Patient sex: M
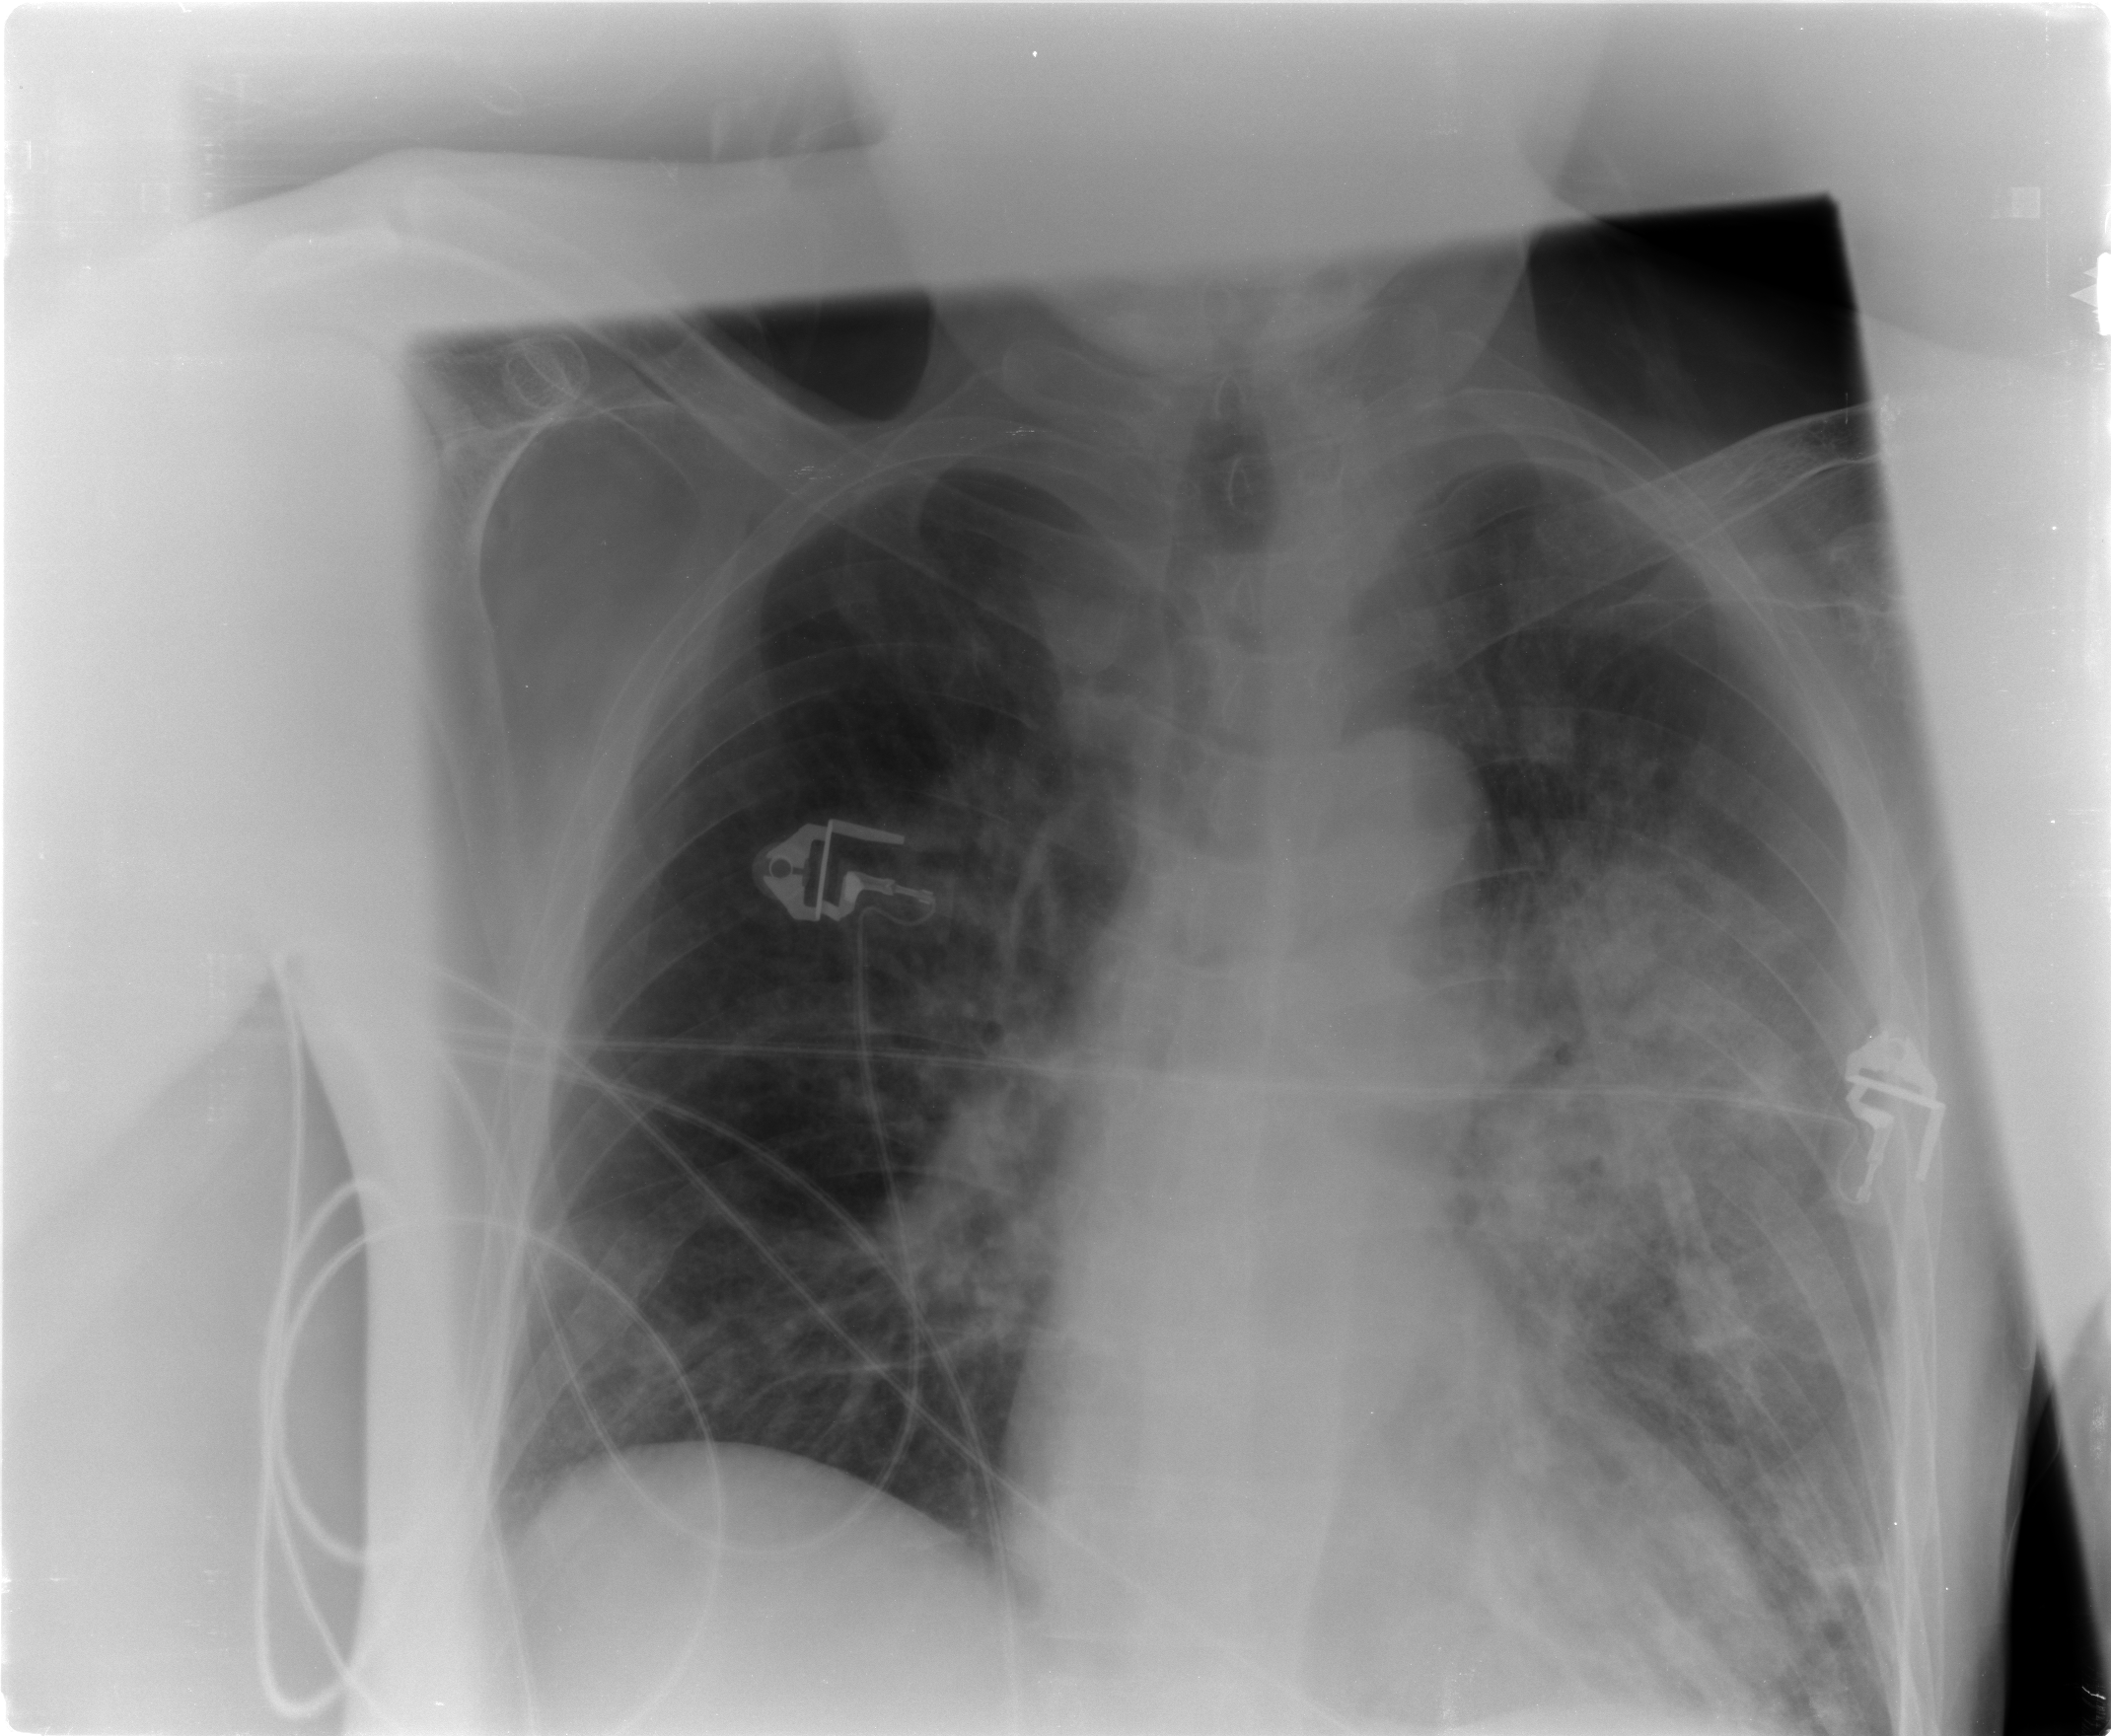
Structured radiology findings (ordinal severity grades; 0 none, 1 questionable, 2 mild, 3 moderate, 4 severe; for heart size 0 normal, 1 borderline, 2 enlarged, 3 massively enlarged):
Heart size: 0
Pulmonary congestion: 2
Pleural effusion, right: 0
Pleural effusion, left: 2
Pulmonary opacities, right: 2
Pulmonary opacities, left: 3
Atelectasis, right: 2
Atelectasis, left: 2